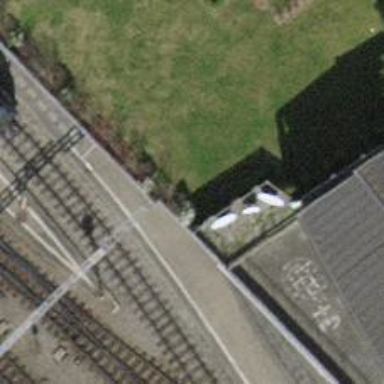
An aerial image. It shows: Narrow-gauge railway tunnel with electrified tracks using contact line. It is siding with one track.